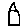
Label: house